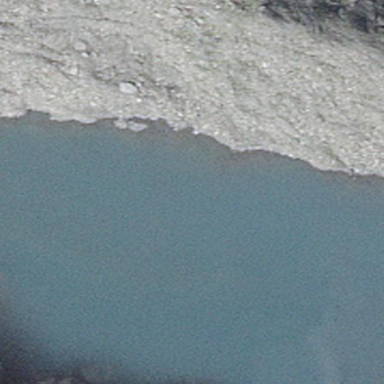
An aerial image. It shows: Pond with natural water.